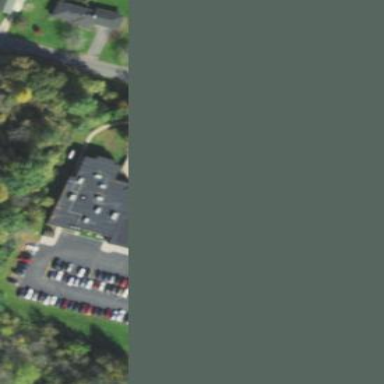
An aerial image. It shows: Building.